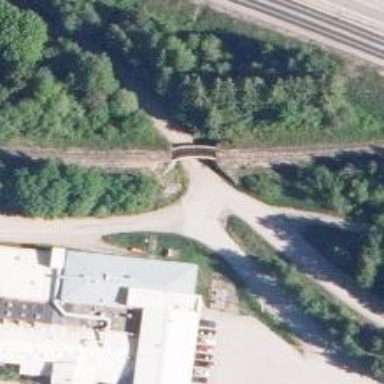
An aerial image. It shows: Bridge over railway track classified as B1.